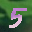
Label: 5